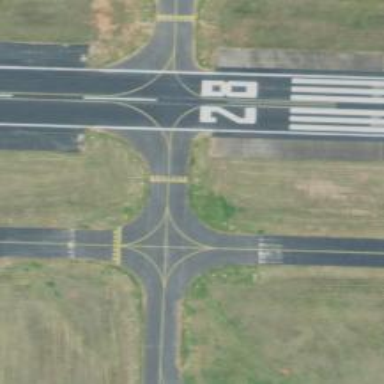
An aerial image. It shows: View of taxiway at the airport.